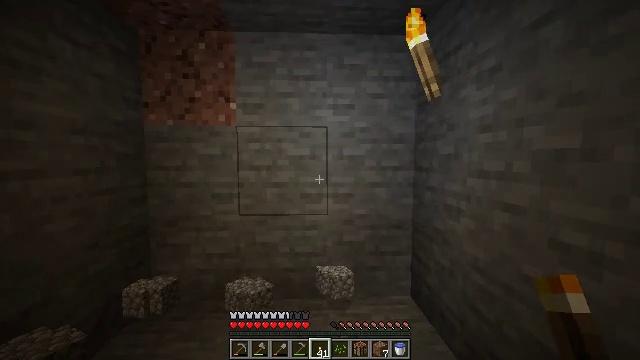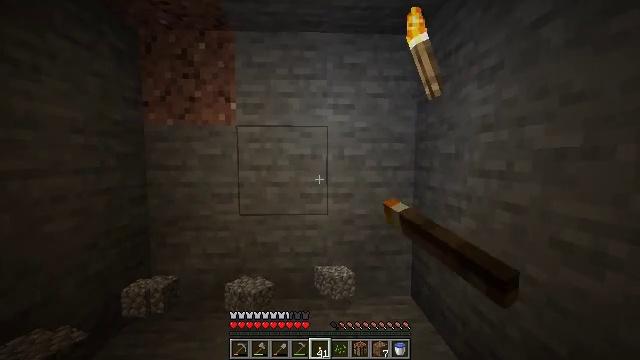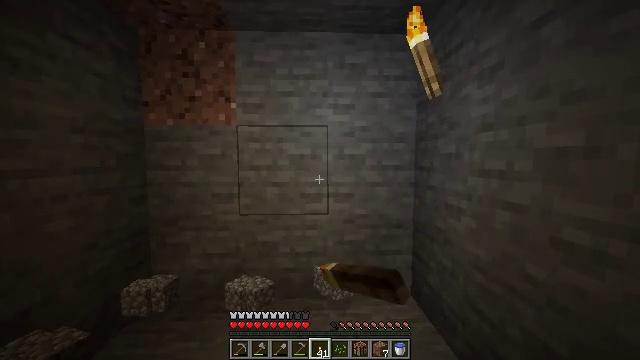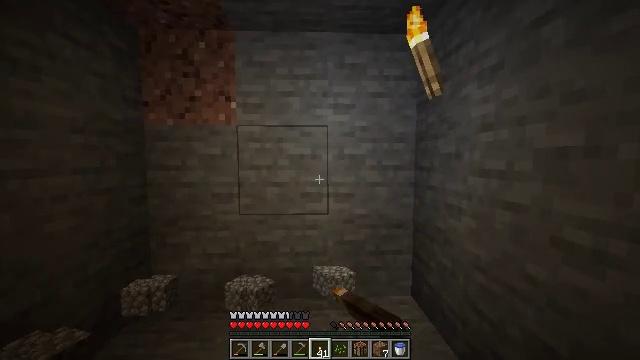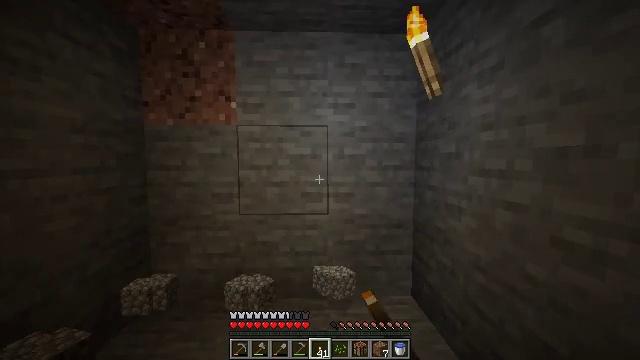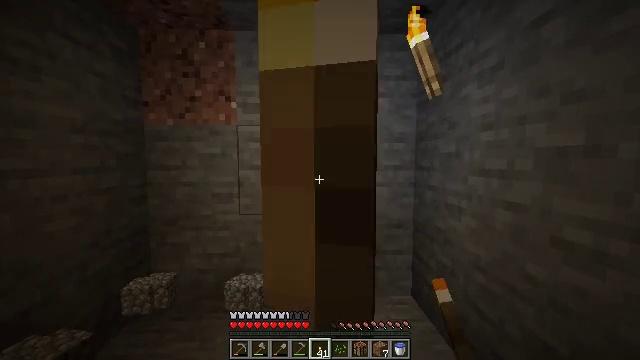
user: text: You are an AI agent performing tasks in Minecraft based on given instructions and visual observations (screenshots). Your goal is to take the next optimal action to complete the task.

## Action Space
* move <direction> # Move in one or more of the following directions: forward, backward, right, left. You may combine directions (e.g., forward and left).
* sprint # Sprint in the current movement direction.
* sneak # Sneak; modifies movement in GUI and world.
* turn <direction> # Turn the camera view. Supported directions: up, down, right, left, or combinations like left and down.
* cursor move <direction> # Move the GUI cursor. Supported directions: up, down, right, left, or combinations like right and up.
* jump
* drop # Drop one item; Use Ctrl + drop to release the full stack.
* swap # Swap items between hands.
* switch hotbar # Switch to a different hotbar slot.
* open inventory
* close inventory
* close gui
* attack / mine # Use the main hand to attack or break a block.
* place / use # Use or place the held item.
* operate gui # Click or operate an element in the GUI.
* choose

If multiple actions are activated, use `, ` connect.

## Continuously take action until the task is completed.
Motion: motion action
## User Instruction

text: Remove a torch from the inventory.
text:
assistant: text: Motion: drop
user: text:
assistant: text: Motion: drop
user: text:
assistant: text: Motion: drop
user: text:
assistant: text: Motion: no_op
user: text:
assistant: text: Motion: no_op
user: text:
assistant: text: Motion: no_op